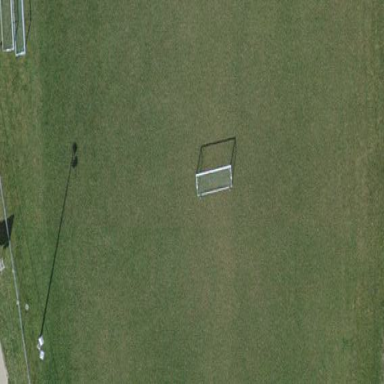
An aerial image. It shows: Grass pitch designed for football.